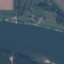
Land use / land cover class: River